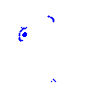
Particle: pion